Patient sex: M
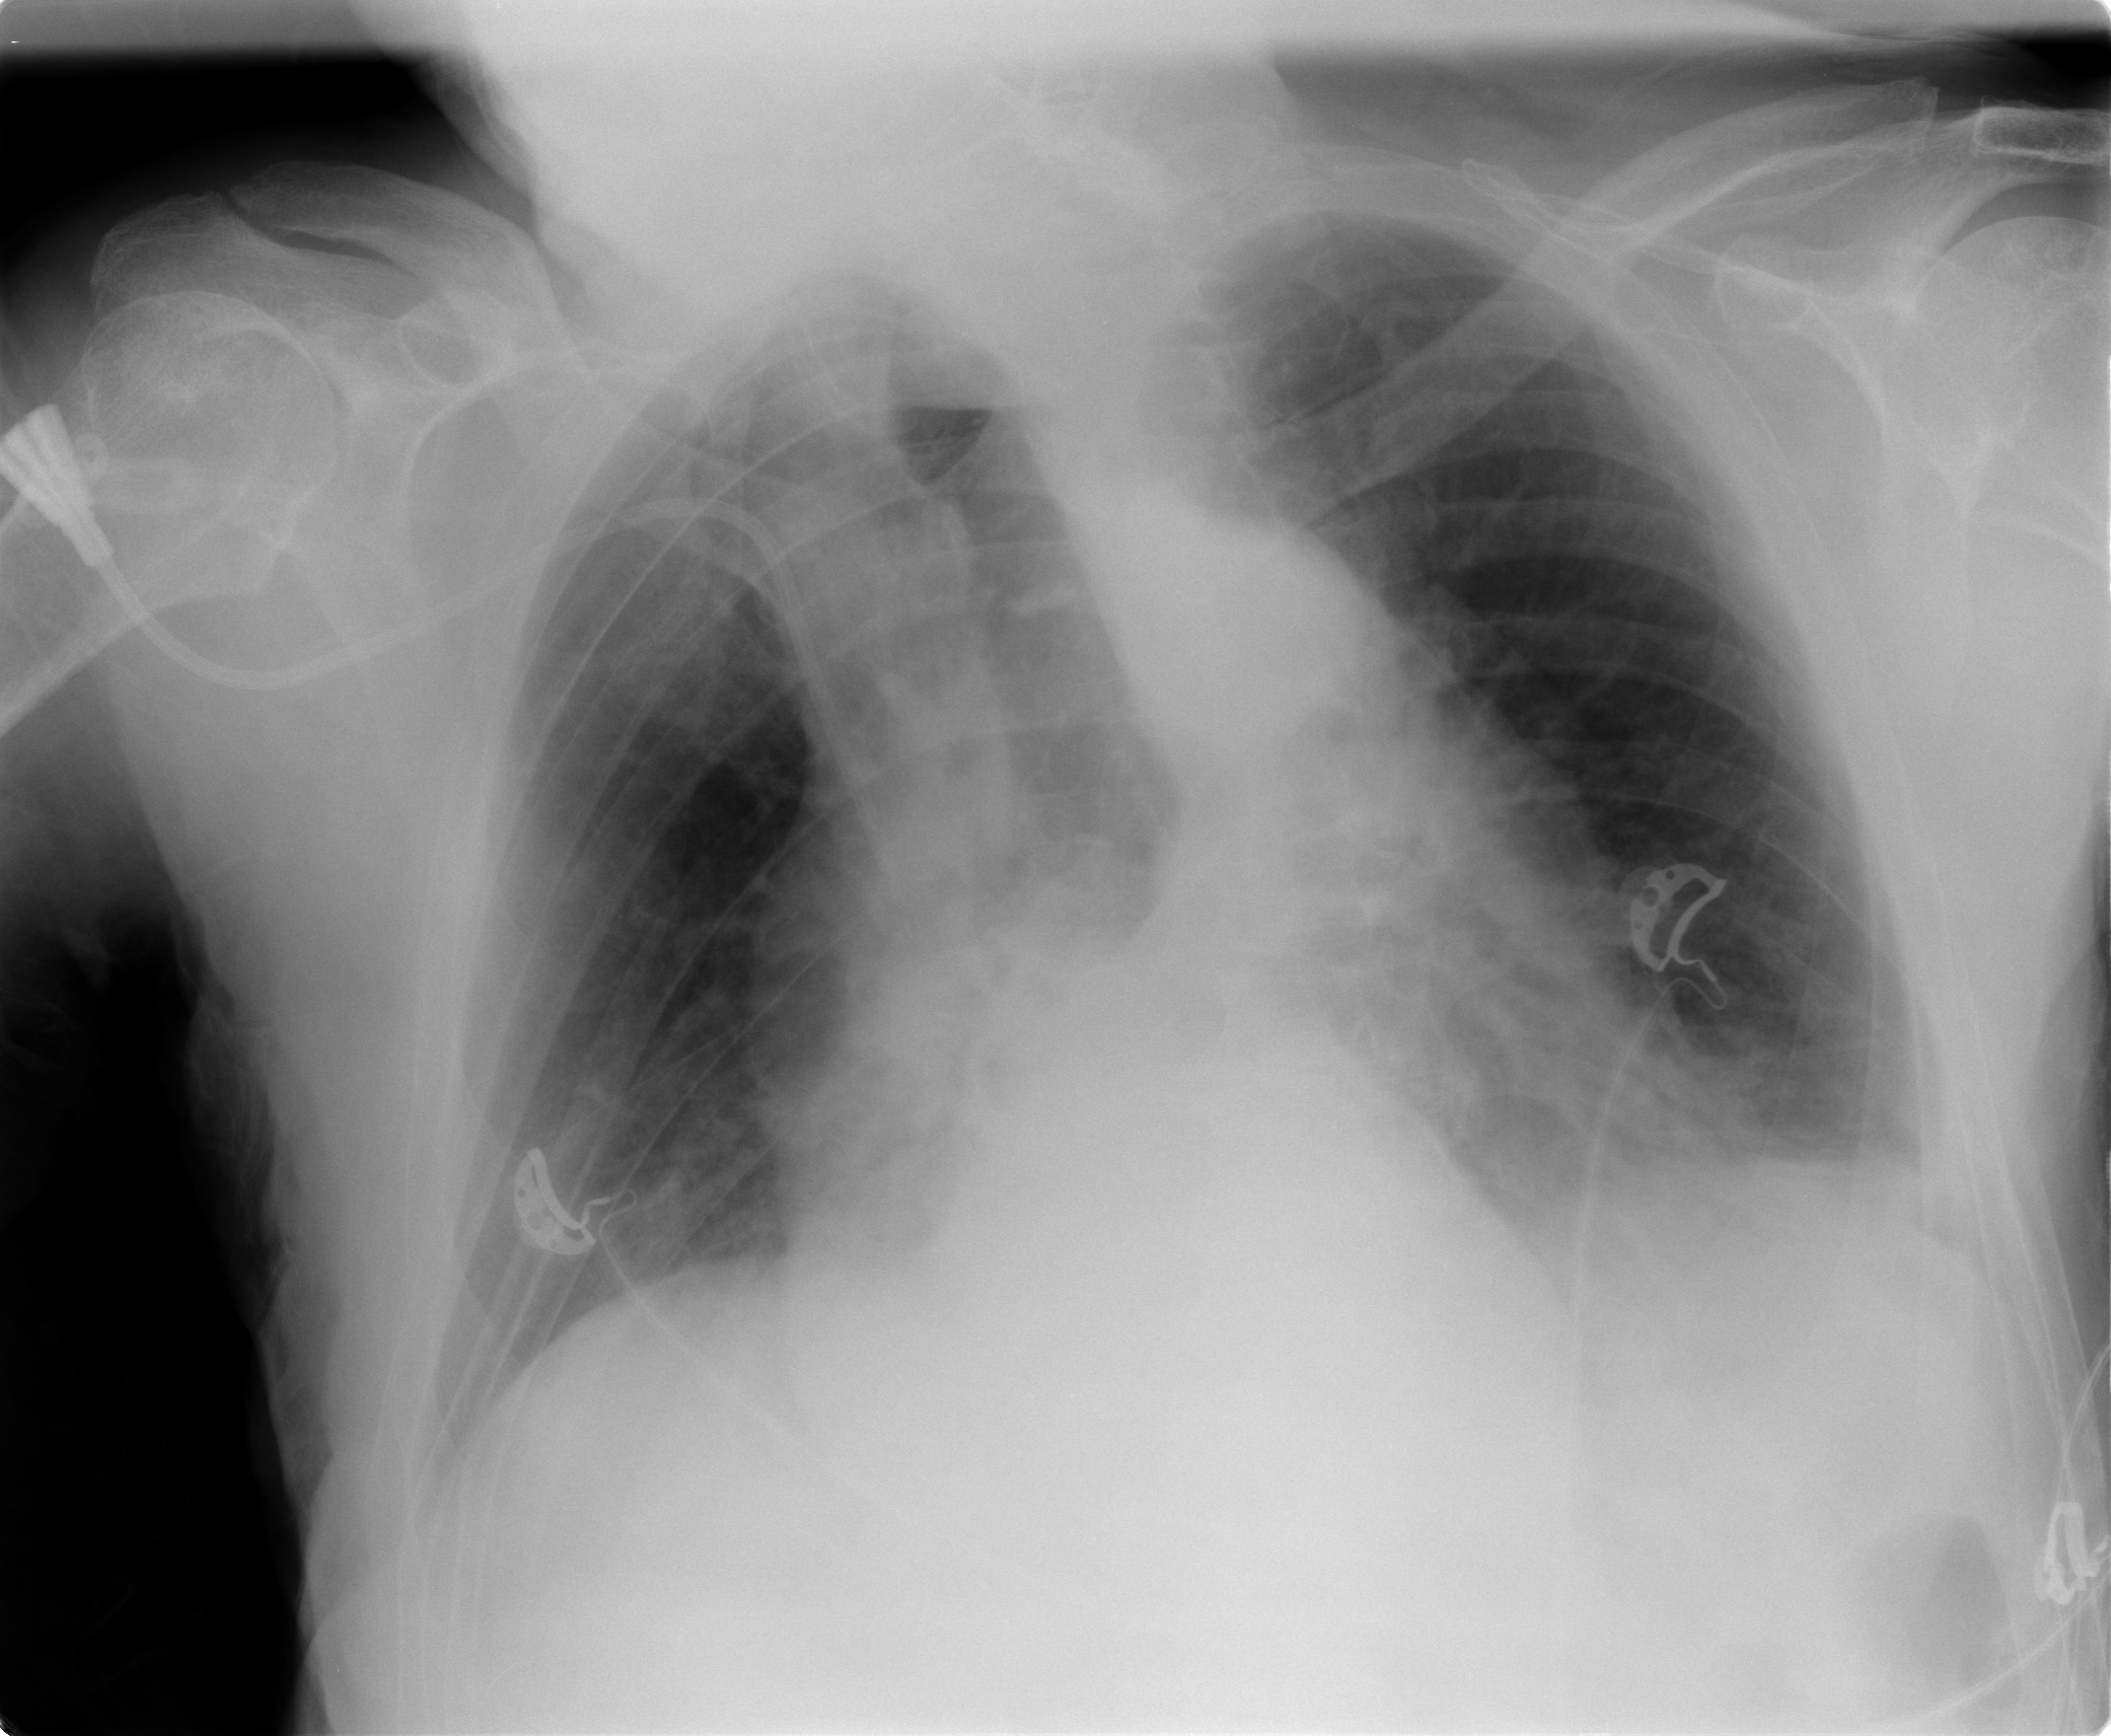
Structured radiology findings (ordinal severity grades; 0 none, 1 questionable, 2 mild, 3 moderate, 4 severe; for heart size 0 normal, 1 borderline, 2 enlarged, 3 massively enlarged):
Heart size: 1
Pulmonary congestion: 2
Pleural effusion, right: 0
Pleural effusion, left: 1
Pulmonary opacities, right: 0
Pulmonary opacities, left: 2
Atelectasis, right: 0
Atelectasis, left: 3